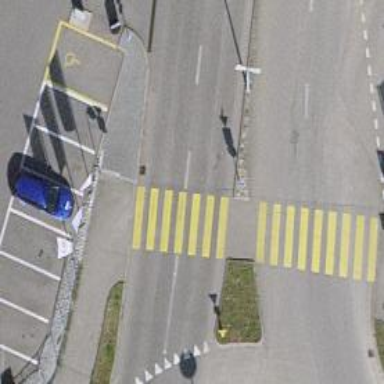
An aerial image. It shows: Uncontrolled zebra crossing on the road.